Question: I looked at previous post based on this but they do not relate. I am receiving the following error.
'''
1>c:\users\numerical25\desktop\intro todirectx\introtodirectx\chapter 4\init direct3d\init direct3d.cpp(9) : fatal error C1083: Cannot open include file: 'd3dApp.h': No such file or directory
'''
But clearly from the image shown below, its there

In oppose to other people who are having issues finding the header on the physical drive. the compiler can not find my header from within the solution explorer.
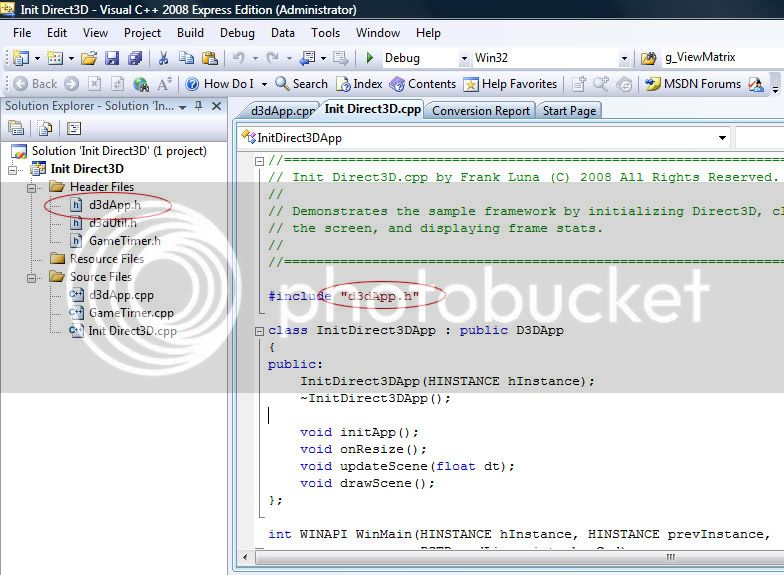
Answer: What you see in the left pane of the IDE has absolutely nothing to do with whether the file is there or not there. "Solution Explorer" does not explore the actual files present in the file system, it simply shows you which files are as parts of this solution.
In order for the code to compile, the file must be present in the file system of your computer in one of the paths that the specified as search paths for header files of this solution. It is not present, hence the error.